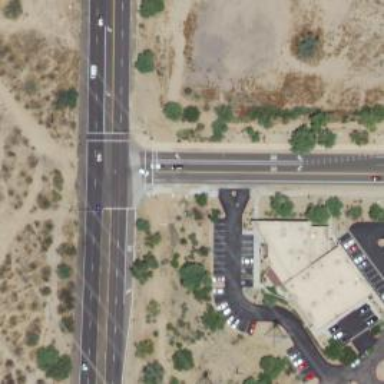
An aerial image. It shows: Solid stop line on the road.